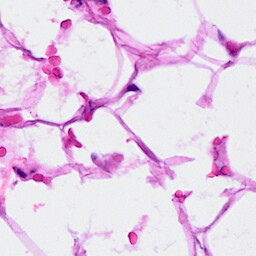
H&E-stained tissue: Breast